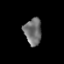
Tissue: prostate
Cell type: T cells
Senescence score: 0.1496
Nuclear area (px): 460
Mean DAPI intensity: 111.013